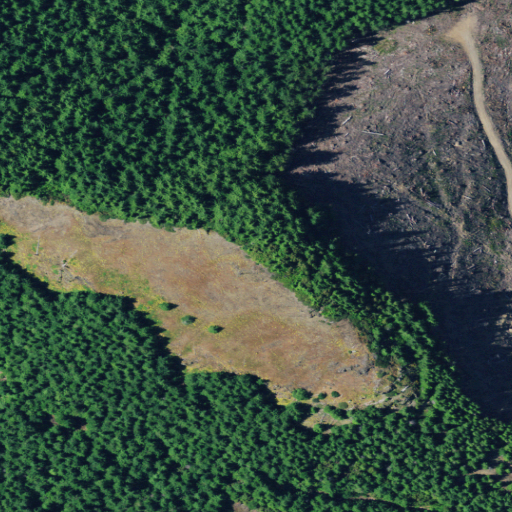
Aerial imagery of mountain in Oregon named Bald Butte containing evergreen forest, grassland, and shrub